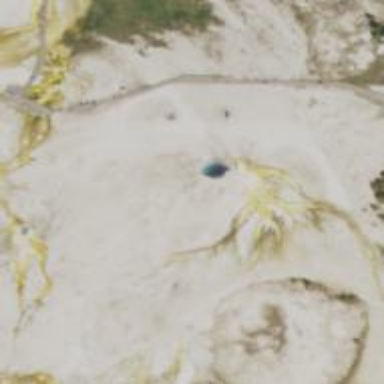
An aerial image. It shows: Geyser in its natural environment.